Interaction volume radius: 5 \u00c5
Interaction volume height: 15 \u00c5
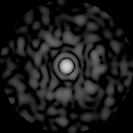
Disorder parameter: 0.8901